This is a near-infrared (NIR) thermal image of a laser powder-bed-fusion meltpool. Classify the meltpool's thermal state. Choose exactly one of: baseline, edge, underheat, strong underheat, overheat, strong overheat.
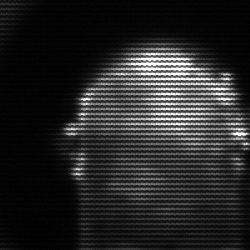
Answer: baseline